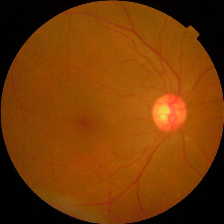
Diabetic retinopathy grade: No DR